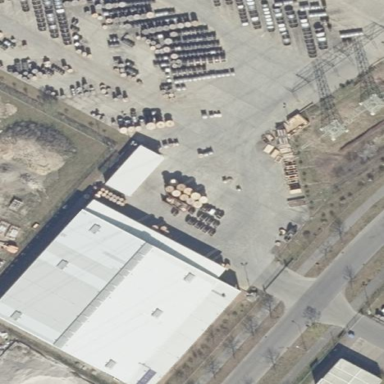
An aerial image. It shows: Commercial building.